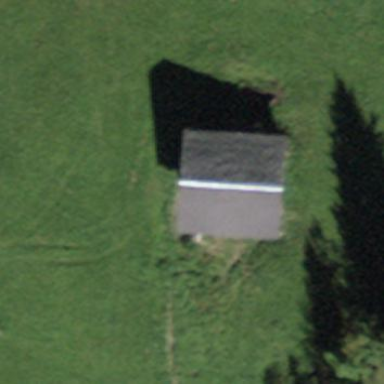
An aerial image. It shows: Barn.